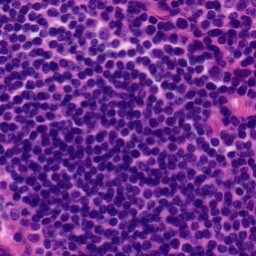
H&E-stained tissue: Tonsil